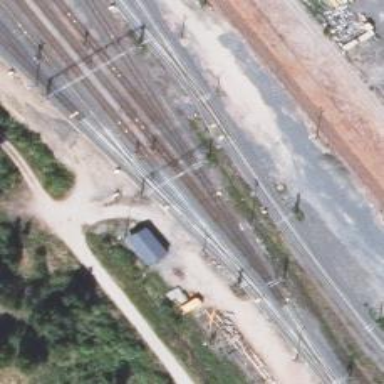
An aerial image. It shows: Rail siding with electrified contact lines.